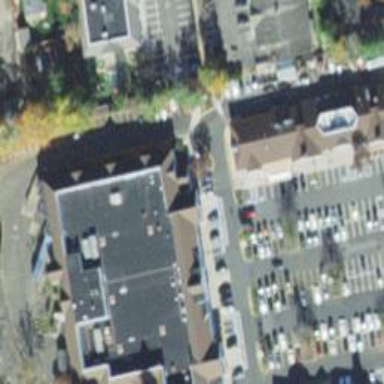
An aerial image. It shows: Parking space is available.